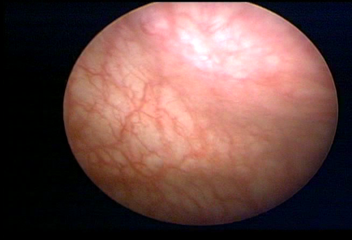
Modality: WLC
Class: Normal mucosa
Bladder cancer association: No